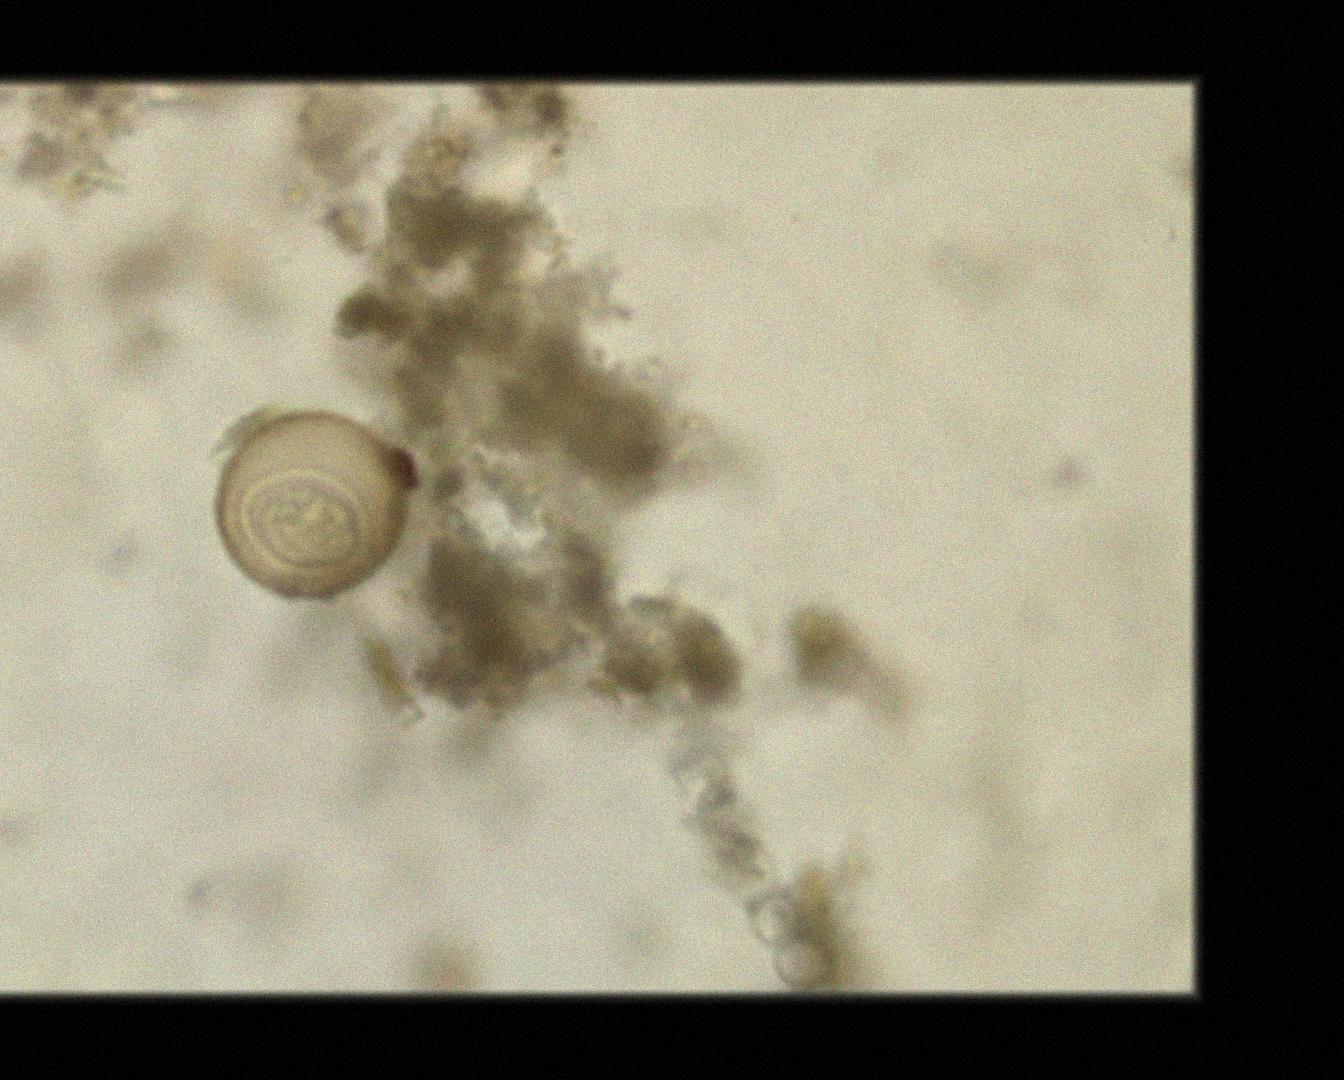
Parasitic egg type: Hymenolepis diminuta